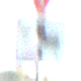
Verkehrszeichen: VerlaufVorfahrtsstrasse10
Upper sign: VorfahrtGewaehren
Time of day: SunriseSunset
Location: Outdoor (Special)
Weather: Clear
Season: NotSpecified
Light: Natural